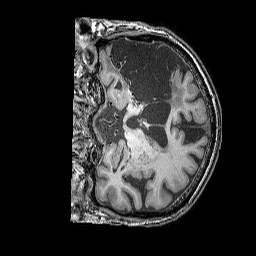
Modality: T1w
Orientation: coronal
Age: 73
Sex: male
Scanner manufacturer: siemens
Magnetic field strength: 3 T
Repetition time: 2.25 s
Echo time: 0.00415 s